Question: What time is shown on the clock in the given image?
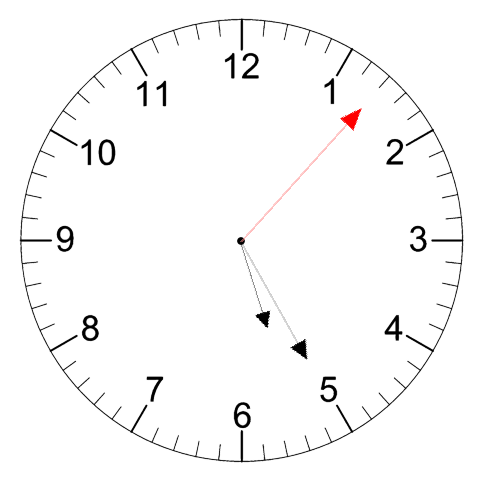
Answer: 05:25:07